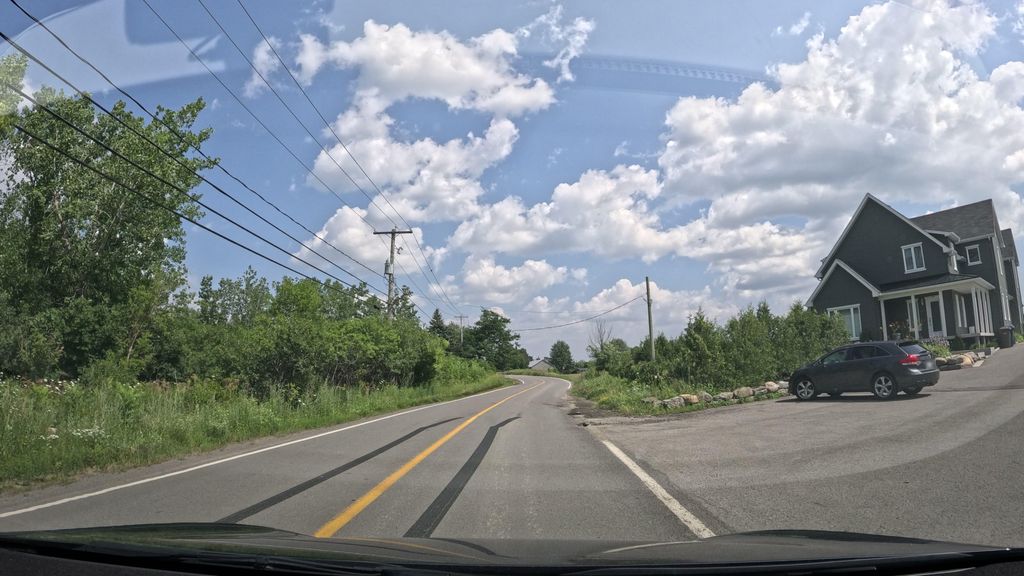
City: montreal